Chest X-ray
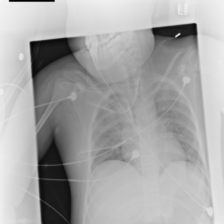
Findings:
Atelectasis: negative
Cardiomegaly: negative
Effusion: negative
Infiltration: negative
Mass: negative
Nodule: negative
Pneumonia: negative
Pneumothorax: negative
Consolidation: negative
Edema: negative
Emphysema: negative
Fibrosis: negative
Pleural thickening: negative
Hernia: negative